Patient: sex F, age 82
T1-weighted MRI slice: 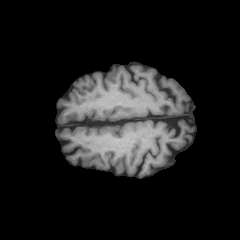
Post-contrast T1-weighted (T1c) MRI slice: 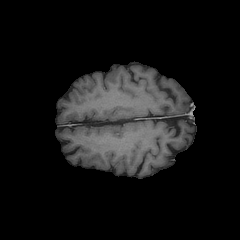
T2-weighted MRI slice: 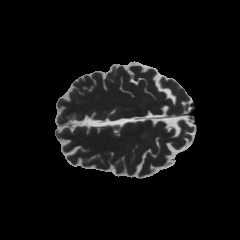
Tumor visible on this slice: yes
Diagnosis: Glioblastoma, IDH-wildtype
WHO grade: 4